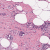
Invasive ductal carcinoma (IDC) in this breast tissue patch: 0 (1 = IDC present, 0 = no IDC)